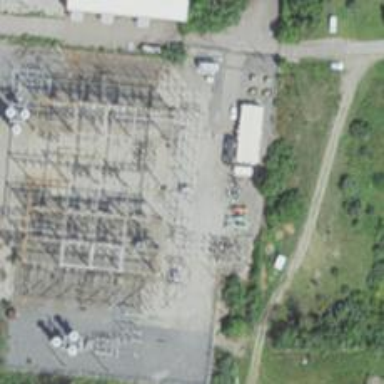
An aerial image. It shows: Switch for power supply.